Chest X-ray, PA view. Patient: 53 years old, sex F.
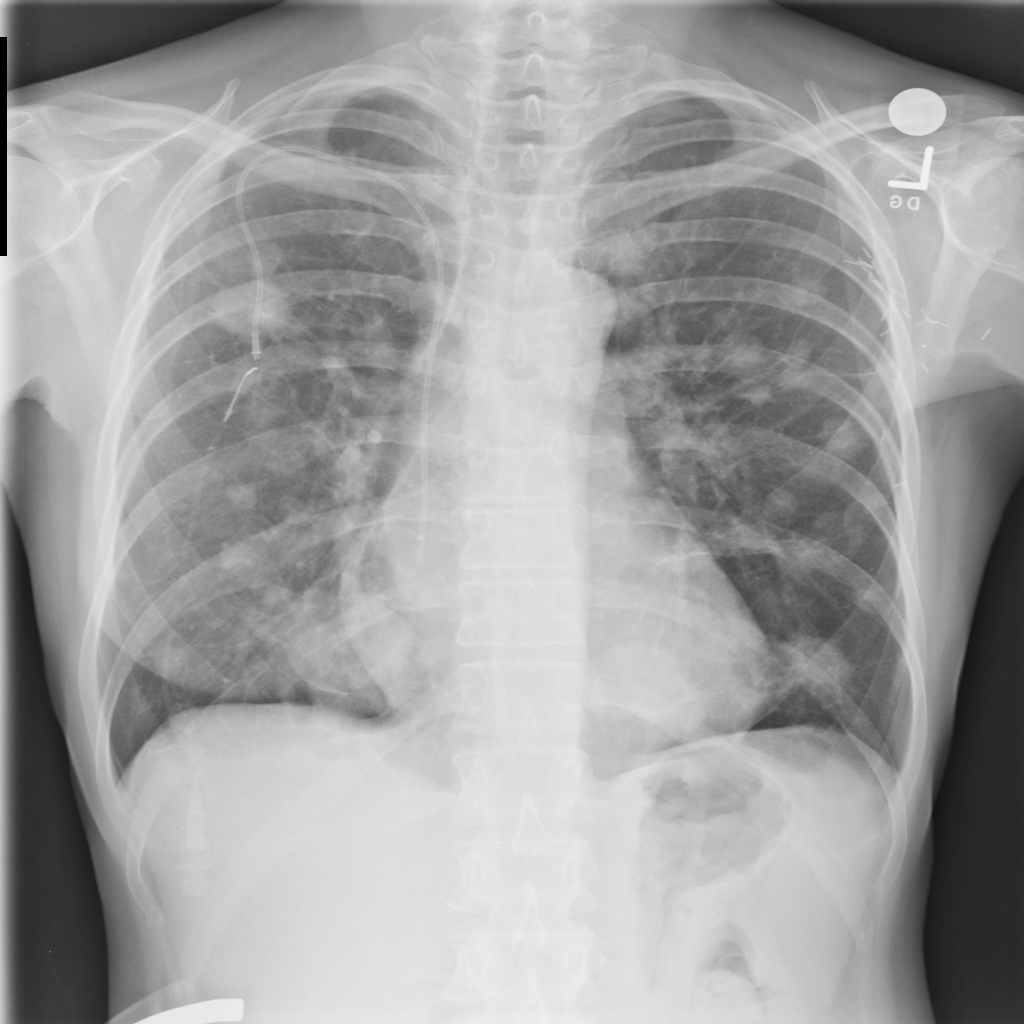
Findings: Nodule